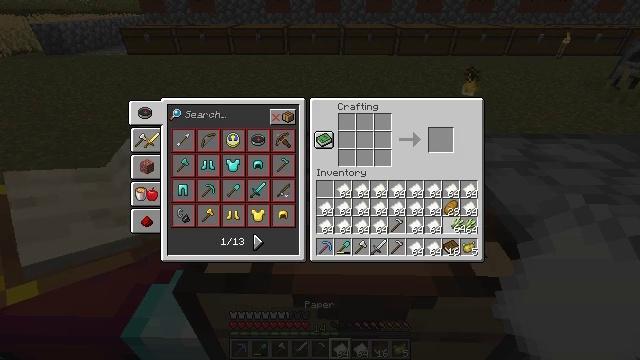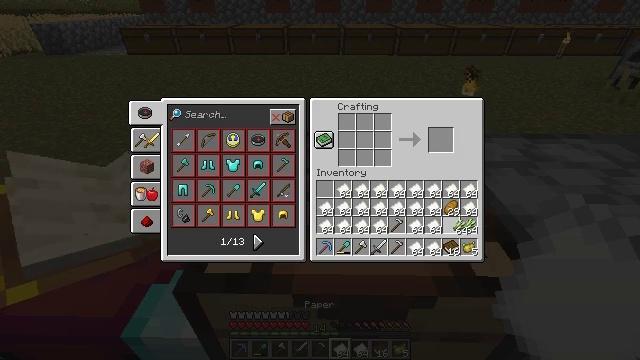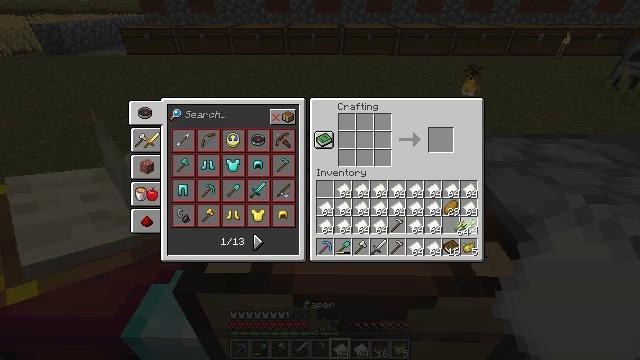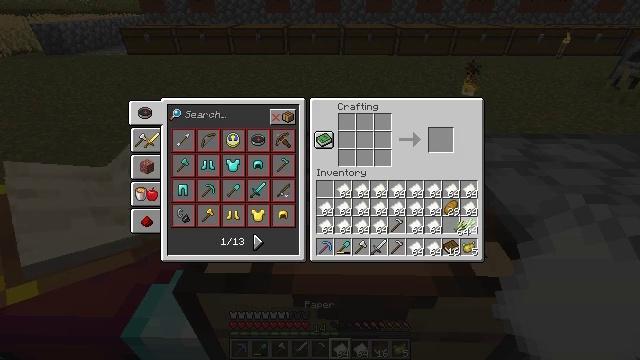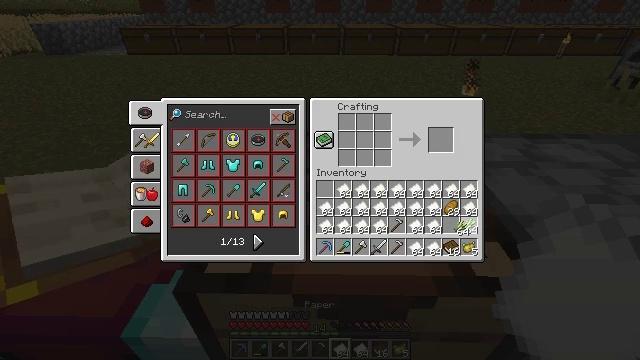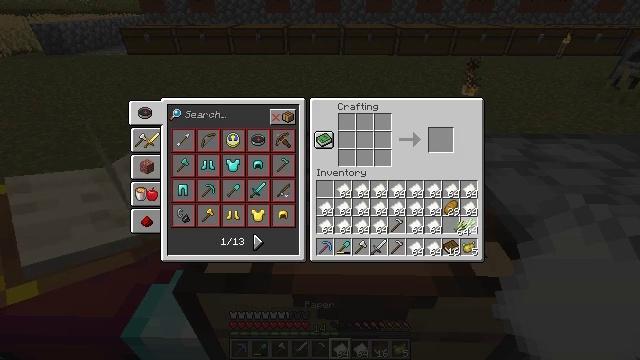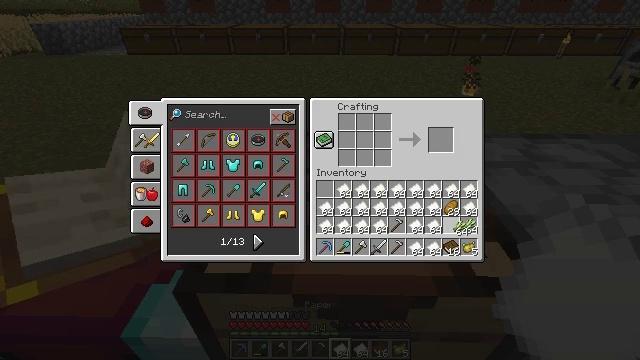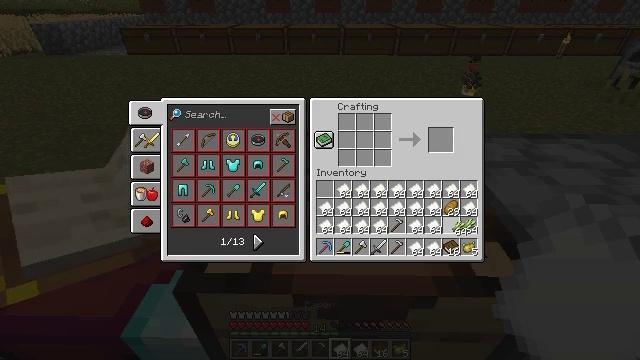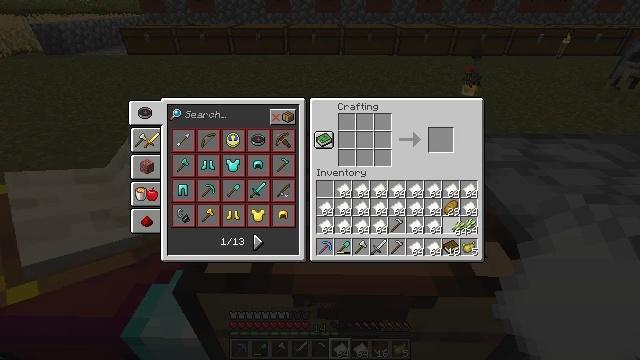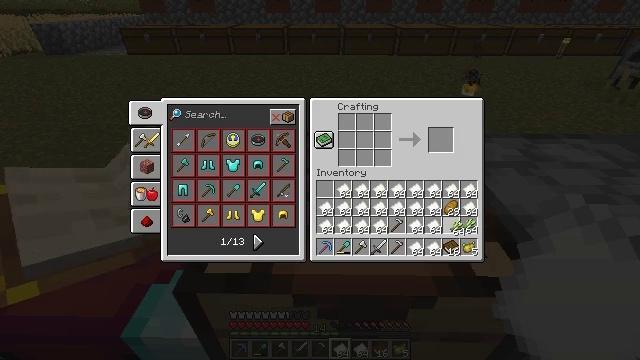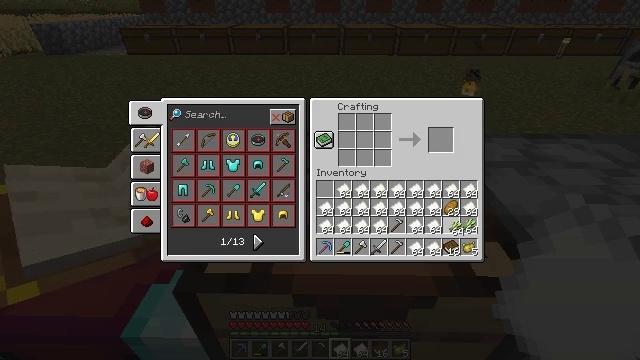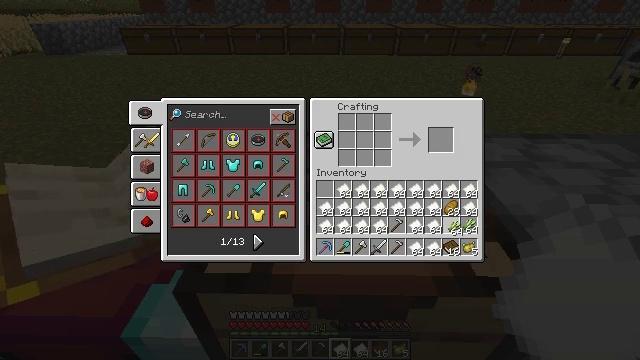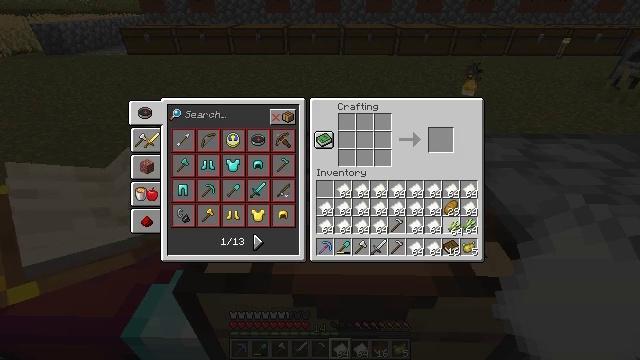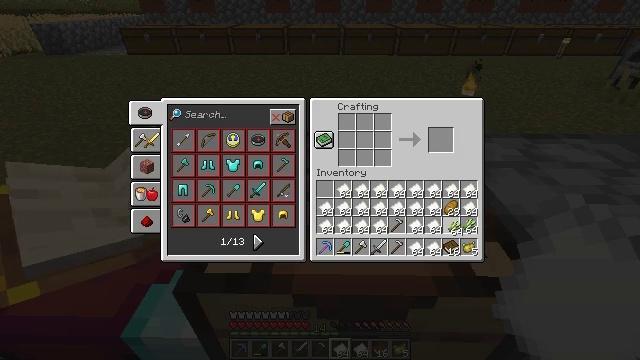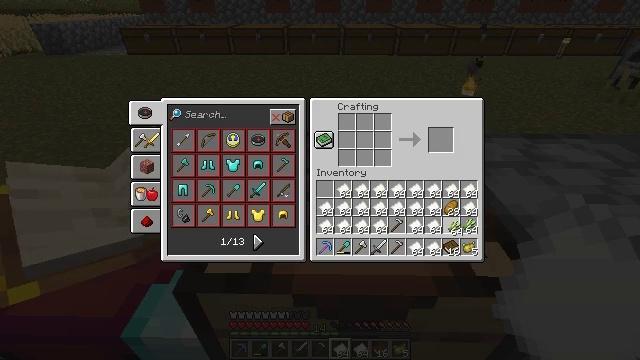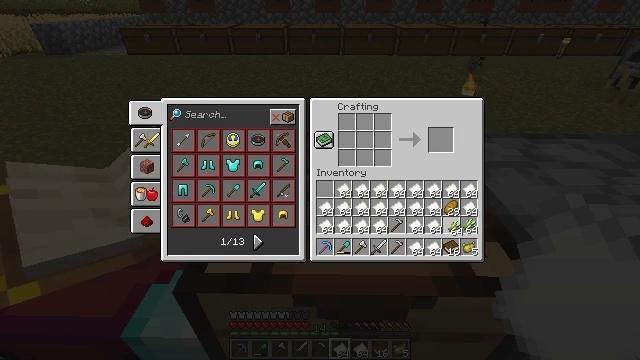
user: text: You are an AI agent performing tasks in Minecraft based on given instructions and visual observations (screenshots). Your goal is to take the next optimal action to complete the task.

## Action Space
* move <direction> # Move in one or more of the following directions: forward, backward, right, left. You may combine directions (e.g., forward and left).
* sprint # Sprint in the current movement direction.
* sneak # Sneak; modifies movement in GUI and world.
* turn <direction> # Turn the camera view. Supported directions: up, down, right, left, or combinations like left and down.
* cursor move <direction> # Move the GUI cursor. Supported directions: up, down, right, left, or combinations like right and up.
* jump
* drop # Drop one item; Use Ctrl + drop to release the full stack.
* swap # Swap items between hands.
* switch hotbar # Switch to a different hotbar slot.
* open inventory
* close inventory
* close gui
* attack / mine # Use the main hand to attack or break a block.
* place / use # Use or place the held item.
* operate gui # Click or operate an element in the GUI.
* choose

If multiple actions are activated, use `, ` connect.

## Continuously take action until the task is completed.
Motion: motion action
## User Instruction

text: Break the sugar cane.
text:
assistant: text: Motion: no_op
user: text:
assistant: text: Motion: no_op
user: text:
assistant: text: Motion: no_op
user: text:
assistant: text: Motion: no_op
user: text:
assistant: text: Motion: no_op
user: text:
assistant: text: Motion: no_op
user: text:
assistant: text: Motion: no_op
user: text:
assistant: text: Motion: no_op
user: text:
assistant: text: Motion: no_op
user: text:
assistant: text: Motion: no_op
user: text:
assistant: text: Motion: no_op
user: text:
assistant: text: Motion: no_op
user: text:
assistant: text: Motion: no_op
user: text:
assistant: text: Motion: no_op
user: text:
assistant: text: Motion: no_op
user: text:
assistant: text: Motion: no_op
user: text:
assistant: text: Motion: operate gui
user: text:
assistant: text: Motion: operate gui
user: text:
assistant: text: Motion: operate gui
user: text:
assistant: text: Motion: no_op
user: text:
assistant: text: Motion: no_op
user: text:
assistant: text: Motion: no_op
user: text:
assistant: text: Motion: no_op
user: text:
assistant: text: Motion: no_op
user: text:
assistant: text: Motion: turn left, close gui
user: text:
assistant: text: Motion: turn left and down
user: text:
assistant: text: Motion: turn left and up
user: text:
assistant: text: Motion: turn left and up
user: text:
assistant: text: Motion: turn left and up
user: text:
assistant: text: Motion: turn left and up